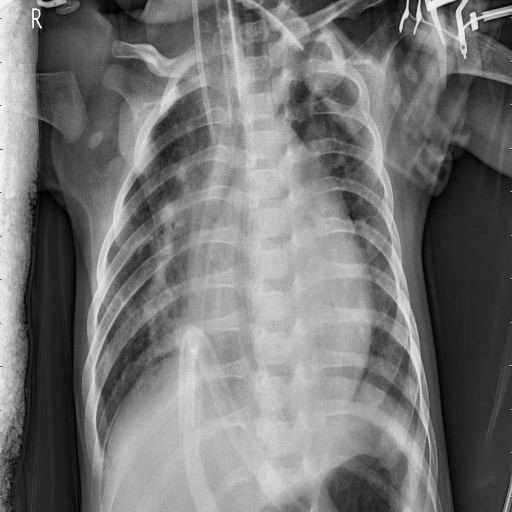
Finding: PNEUMONIA